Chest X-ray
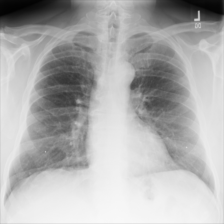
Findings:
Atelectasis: negative
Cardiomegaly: negative
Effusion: negative
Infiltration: negative
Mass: negative
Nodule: negative
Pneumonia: negative
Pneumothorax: negative
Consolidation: negative
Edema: negative
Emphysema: negative
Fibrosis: negative
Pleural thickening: negative
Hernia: negative